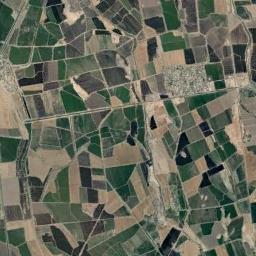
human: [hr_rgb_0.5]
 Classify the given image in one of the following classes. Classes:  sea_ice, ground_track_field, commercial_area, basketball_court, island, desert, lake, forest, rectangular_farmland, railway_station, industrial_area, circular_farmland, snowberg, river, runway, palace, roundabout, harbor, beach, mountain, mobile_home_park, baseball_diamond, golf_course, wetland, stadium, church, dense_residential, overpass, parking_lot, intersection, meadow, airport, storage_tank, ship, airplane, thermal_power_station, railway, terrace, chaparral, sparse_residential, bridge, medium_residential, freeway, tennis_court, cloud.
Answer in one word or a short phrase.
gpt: rectangular_farmland